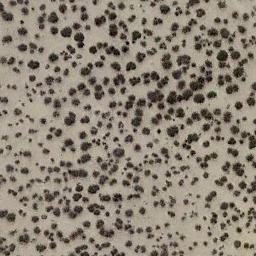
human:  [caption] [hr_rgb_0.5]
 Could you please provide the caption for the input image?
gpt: A lot of dense chaparrals grow in the desert .

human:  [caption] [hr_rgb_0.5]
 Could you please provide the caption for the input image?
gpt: There are about a hundred trees in this desert .

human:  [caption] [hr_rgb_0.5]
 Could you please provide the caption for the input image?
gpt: Chaparral is evenly distributed on the sand .

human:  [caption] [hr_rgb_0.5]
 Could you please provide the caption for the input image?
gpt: There are many bushes make up the chaparral in the bare land .

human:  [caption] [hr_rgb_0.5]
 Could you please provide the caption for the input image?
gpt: The chaparral is uneven but dense .